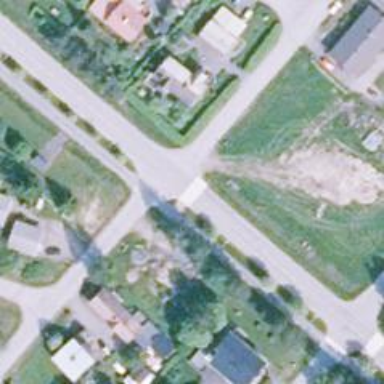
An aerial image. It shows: Marked crossing on the road.